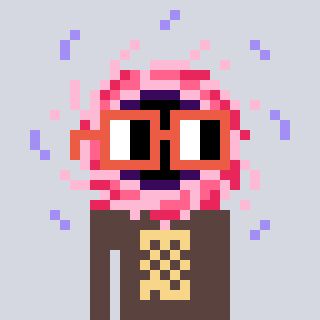
a pixel art character with square orange glasses, a blackhole-shaped head and a darkbrown-colored body on a cool background